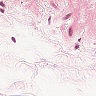
Metastatic tissue present: no